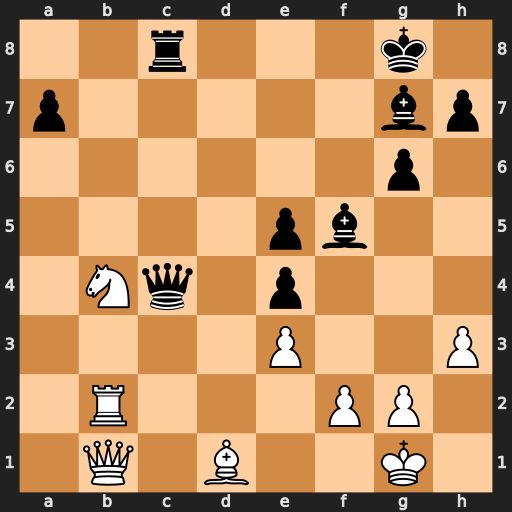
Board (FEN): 2r3k1/p5bp/6p1/4pb2/1Nq1p3/4P2P/1R3PP1/1Q1B2K1
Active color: w
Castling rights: -
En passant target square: -
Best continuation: Bb3 Qxb3 Rxb3